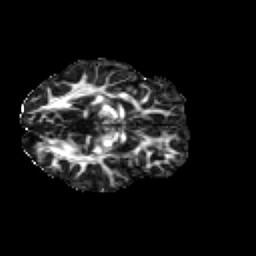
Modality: FA
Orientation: axial
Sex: female
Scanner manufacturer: siemens
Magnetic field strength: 3 T
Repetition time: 5 s
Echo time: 0.071 s